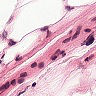
Metastatic tissue present: no